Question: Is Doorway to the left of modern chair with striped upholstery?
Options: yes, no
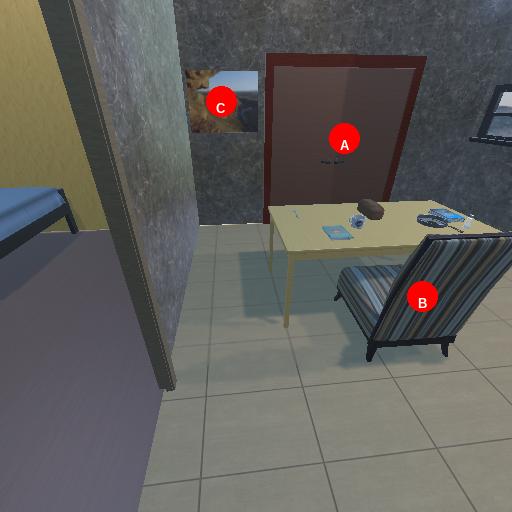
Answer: yes